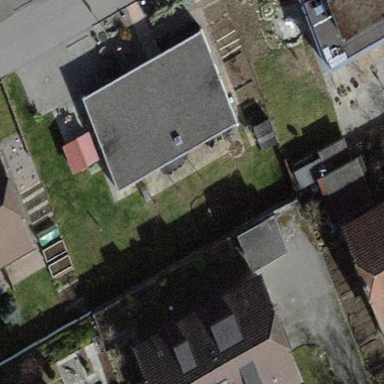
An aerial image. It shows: Residential house.